Question: I added GtkSpinButton to my dialog from Glade and it is disabled by default:

What should I do to make arrows enabled?
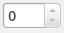
Answer: You need to configure the GtkSpinButton with the Adjustment object as follows (example values):
'''
adj = gtk.Adjustment(1, 1, 99, 1, 1, 1)
spinBtn = self.builder.get_object("spinbutton1")
spinBtn.configure(adj, 1, 0)
'''